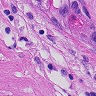
Metastatic tissue present: yes